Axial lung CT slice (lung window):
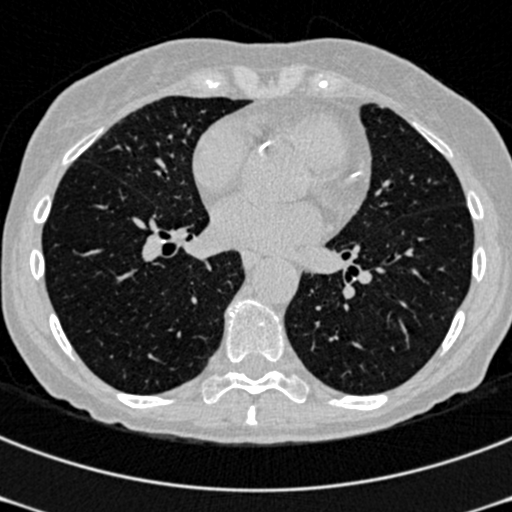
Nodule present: no